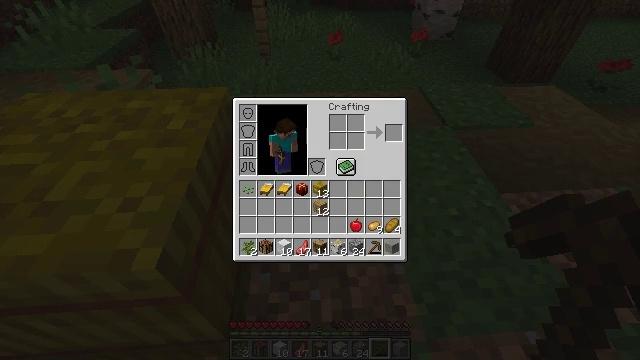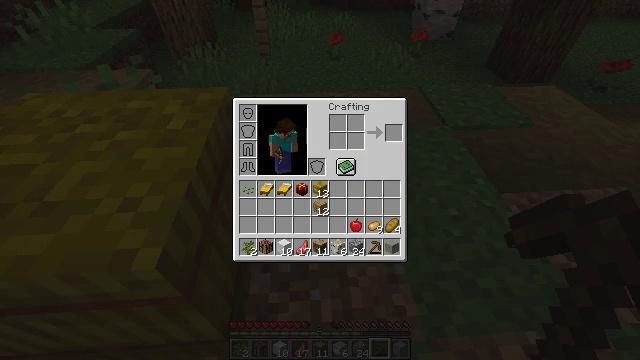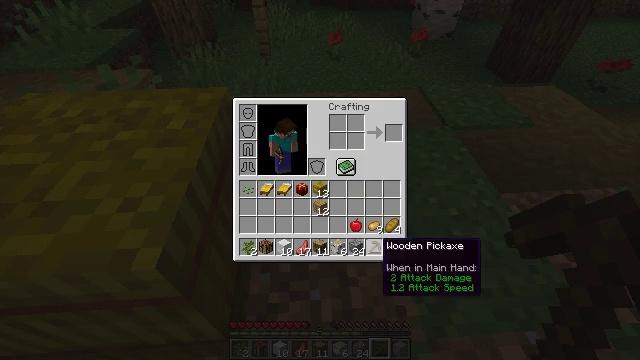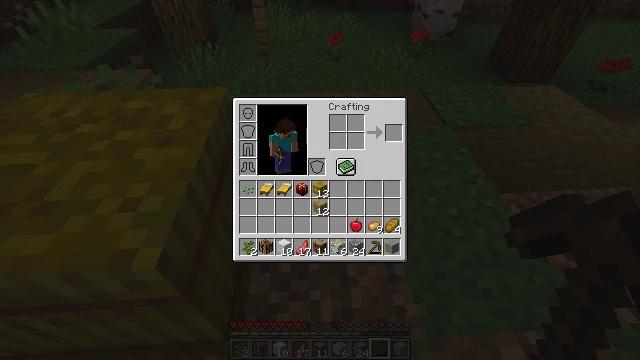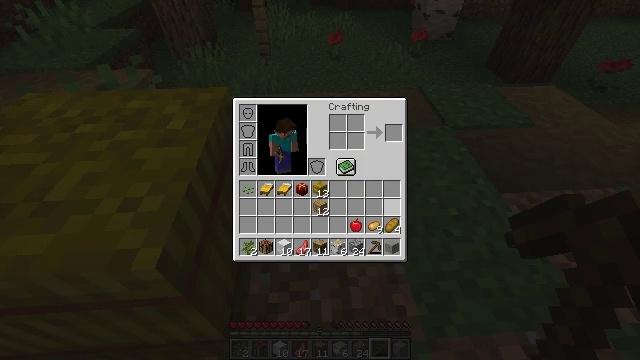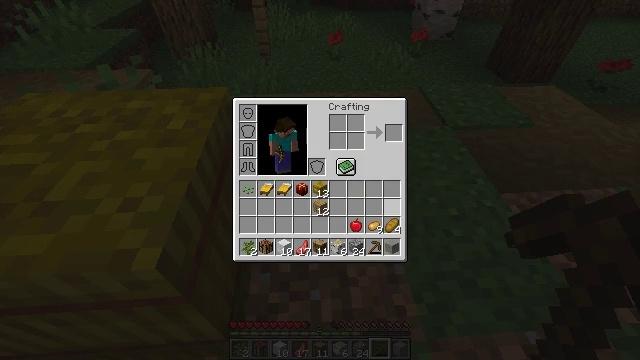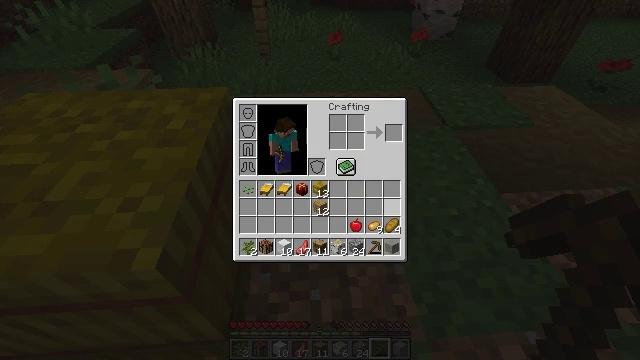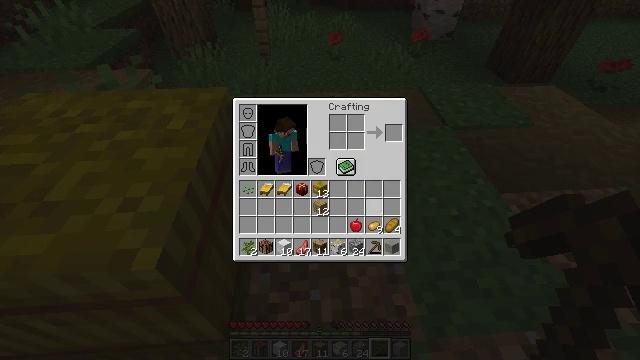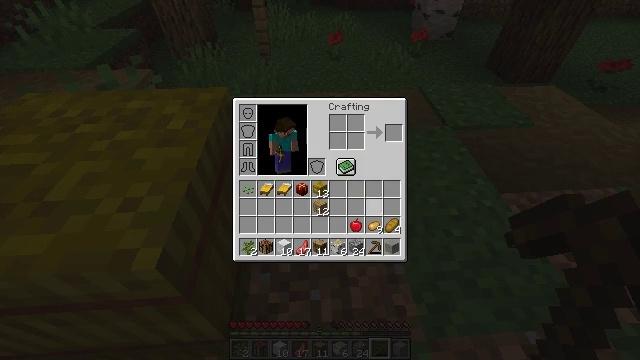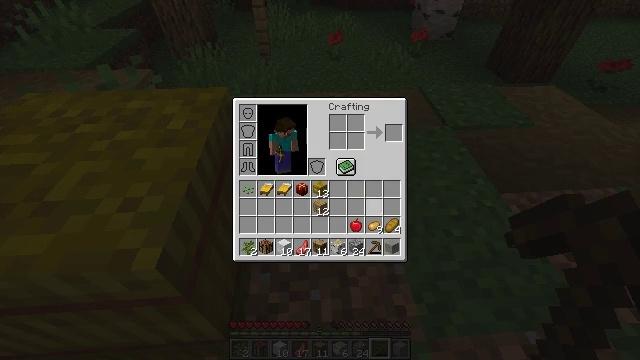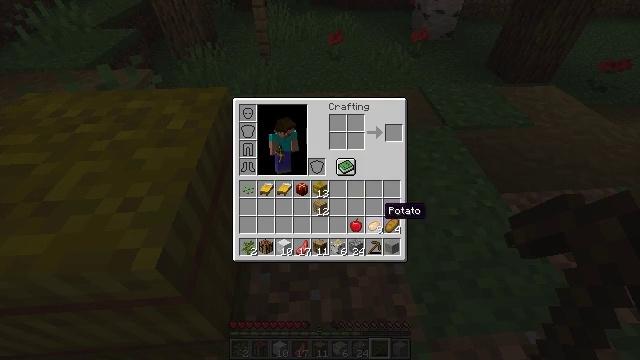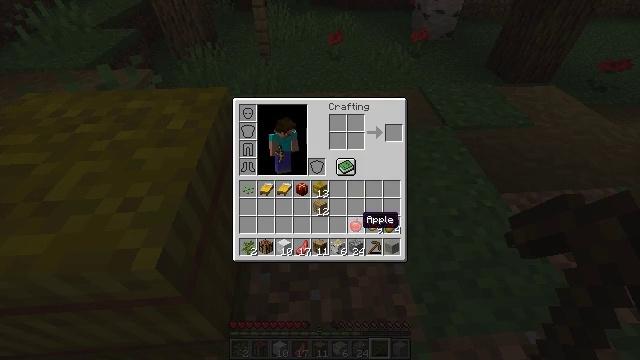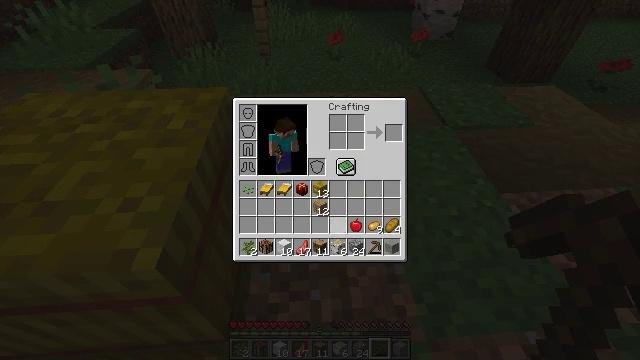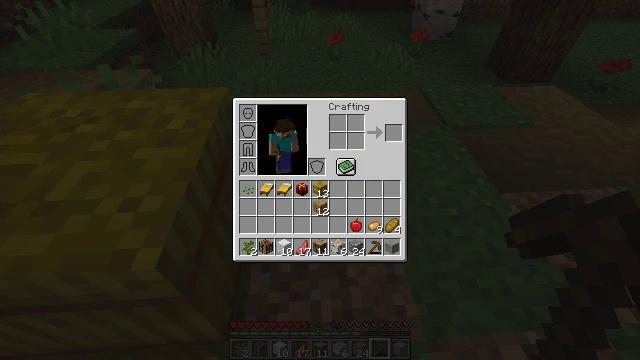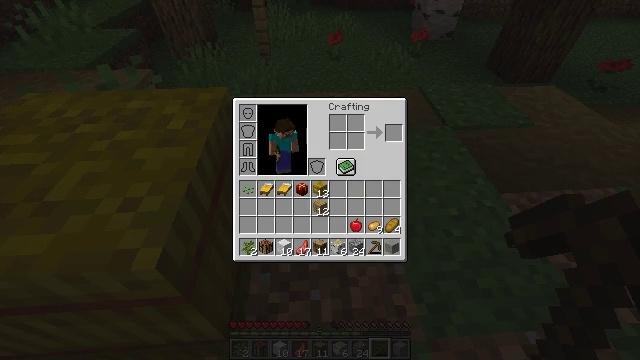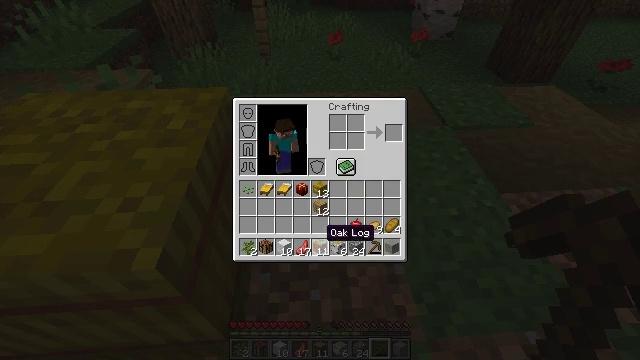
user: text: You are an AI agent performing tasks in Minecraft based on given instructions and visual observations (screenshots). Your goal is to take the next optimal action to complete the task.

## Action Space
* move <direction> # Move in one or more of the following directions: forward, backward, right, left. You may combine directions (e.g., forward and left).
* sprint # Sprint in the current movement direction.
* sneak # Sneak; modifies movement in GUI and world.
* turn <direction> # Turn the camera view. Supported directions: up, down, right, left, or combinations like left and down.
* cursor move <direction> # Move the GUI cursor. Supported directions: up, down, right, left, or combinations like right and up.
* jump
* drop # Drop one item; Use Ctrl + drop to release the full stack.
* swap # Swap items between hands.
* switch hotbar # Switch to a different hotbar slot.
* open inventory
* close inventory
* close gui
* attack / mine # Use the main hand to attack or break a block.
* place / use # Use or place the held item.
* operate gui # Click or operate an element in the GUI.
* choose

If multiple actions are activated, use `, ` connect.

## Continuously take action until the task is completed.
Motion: motion action
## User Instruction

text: Gather hay blocks from the farm.
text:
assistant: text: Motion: no_op
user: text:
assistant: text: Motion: no_op
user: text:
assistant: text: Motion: cursor move up
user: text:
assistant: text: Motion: cursor move right and up
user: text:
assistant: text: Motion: no_op
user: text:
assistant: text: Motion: no_op
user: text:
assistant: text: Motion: no_op
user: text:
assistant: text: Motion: no_op
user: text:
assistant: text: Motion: no_op
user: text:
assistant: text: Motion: no_op
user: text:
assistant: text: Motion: cursor move left and down
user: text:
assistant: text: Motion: cursor move left
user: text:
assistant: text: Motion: no_op
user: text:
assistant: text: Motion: no_op
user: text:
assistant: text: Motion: no_op
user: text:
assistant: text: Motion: no_op
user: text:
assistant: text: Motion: no_op
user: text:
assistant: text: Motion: no_op
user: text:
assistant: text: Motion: no_op
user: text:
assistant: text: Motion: no_op
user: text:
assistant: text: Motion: no_op
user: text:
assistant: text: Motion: no_op
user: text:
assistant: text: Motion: no_op
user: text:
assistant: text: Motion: no_op
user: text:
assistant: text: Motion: no_op
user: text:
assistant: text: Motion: no_op
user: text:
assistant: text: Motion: cursor move right
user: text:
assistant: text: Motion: cursor move right
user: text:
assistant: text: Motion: cursor move right and up
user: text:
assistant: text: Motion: cursor move right and up